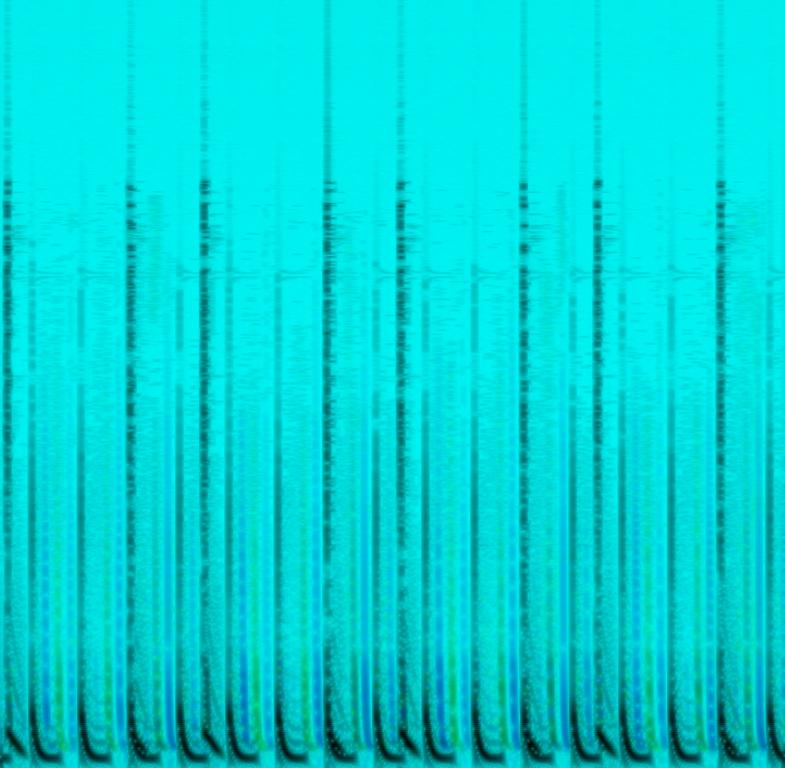
A sparse house music beat with just drums. The kick plays a four on the floor pattern, while the hi-hats play on the off beats and the bass part plays a syncopated dotted rhythm.